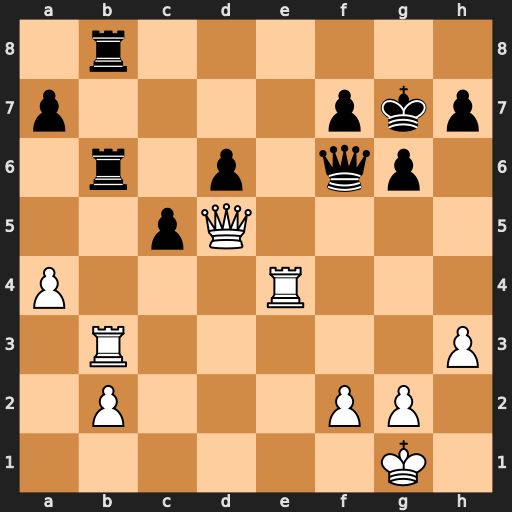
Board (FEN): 1r6/p4pkp/1r1p1qp1/2pQ4/P3R3/1R5P/1P3PP1/6K1
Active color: w
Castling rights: -
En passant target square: -
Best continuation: Rf3 Qxf3 gxf3